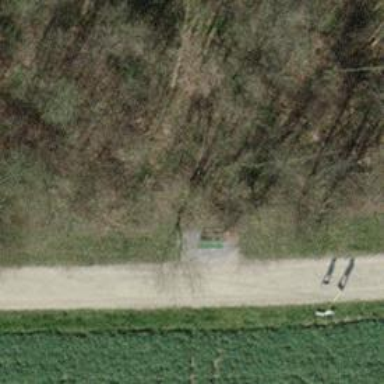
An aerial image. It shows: Bench for seating.